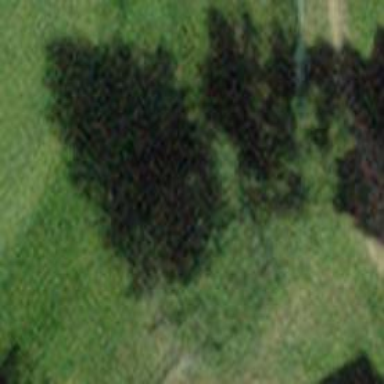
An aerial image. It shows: Needle-leaved tree in nature.